Question: I'm using imagettftext to render a PNG file. A call to imagettftext() returns the bounding box that the text was rendered in, but on closer inspection, the text is being rendered slightly outside of it's own bounding box! The bounding box is correct (I inspected the pixel coords of the image), but the text location is incorrect, it outputs this, where the box is the returned bounding box after rendering the text:

My code is:
'''
// helper function for geting textbox bounds
function bounds($text,$fontFile,$fontSize,$fontAngle) {
$rect = imagettfbbox($fontSize,$fontAngle,$fontFile,$text);
$minX = min(array($rect[0],$rect[2],$rect[4],$rect[6]));
$maxX = max(array($rect[0],$rect[2],$rect[4],$rect[6]));
$minY = min(array($rect[1],$rect[3],$rect[5],$rect[7]));
$maxY = max(array($rect[1],$rect[3],$rect[5],$rect[7]));
return array(
"left" => abs($minX) - 1,
"top" => abs($minY) - 1,
"width" => $maxX - $minX,
"height" => $maxY - $minY,
"box" => $rect
);
}
$canvas = @imagecreate(640, 680)
or die('Cannot Initialize new GD image stream');
$title_color = imagecolorallocate($canvas, 153, 153, 153);
$content_color = imagecolorallocate($canvas, 51, 51, 51);
$content_bounds = bounds("12", "Helvetica_Reg.ttf", 75, 0);
$test = imagettftext($canvas, 75, 0, 30, 200, $content_color, "Helvetica_Reg.ttf", "12");
imagerectangle($canvas, $test[0], $test[1], $test[4], $test[5], $title_color);
'''
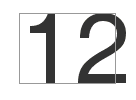
Answer: maybe is a problem with the font, i test your code with another one, and i got